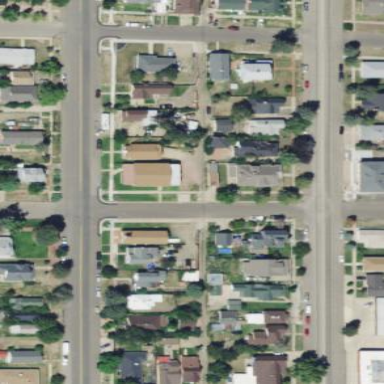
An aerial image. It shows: Sidewalk.